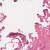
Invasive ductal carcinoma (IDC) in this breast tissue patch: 0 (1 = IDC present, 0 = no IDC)